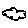
Label: cloud